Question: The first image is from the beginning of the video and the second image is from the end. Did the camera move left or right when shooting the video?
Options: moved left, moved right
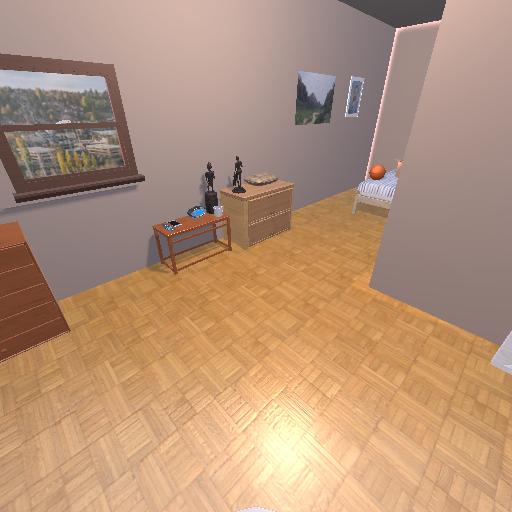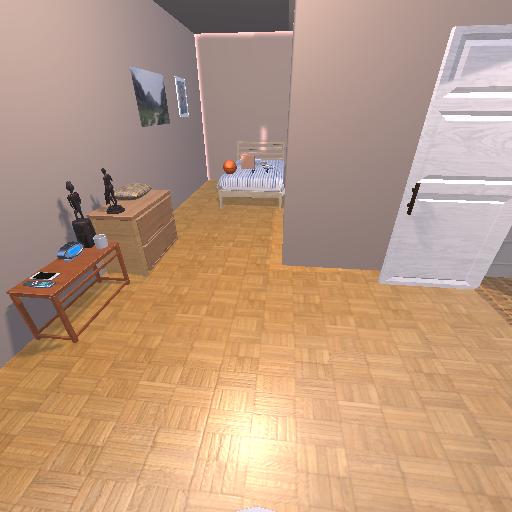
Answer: moved left